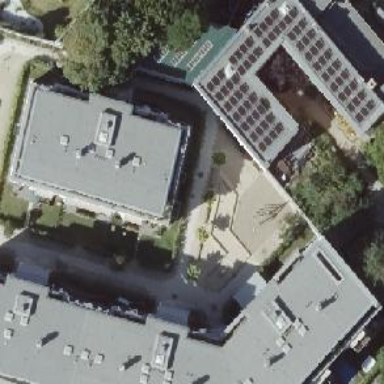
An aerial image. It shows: Part of building.